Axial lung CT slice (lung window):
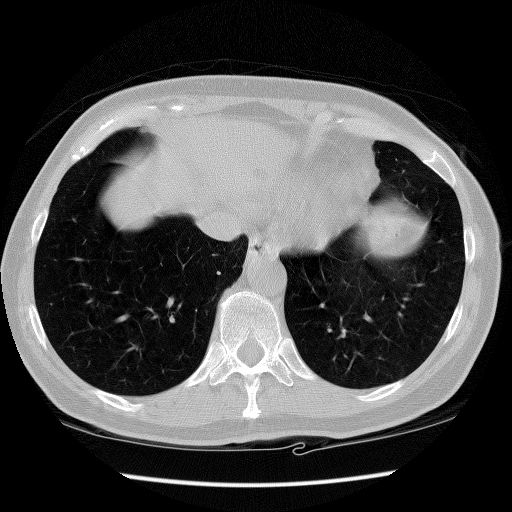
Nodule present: no